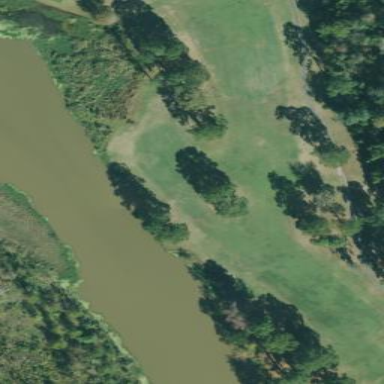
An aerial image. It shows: Grassy area designated as golf fairway.